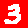
Digit: 3